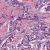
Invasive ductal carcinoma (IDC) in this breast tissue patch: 1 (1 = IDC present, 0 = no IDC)